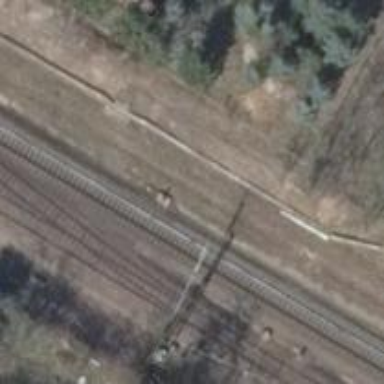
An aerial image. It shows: Railway signal.